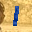
Label: 1